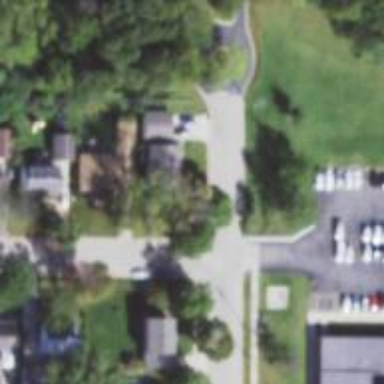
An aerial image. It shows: Asphalt driveway designated for school use.